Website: apple
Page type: billing-address
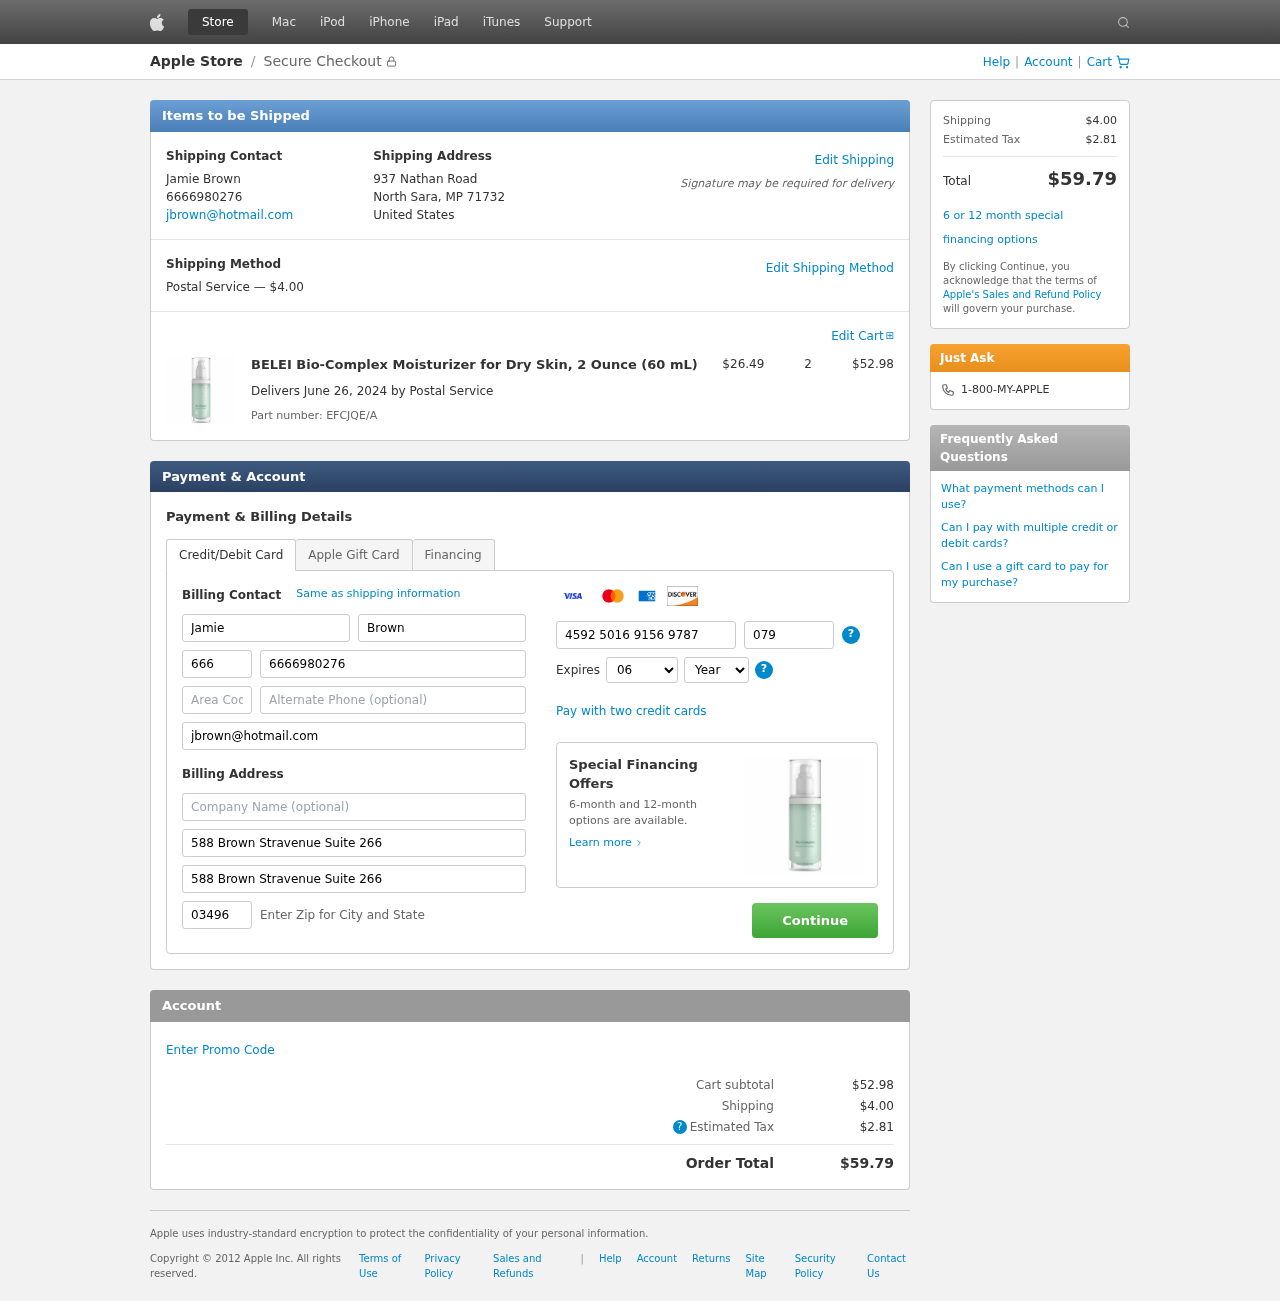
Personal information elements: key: PII_CARD_CVV
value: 079
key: PII_CARD_EXPIRY_MONTH
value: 06
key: PII_CARD_EXPIRY_YEAR
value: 26
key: PII_CARD_NUMBER
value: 4592 5016 9156 9787
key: PII_CITY_STATE_ZIP
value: North Sara, MP 71732
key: PII_COUNTRY
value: United States
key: PII_EMAIL
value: jbrown@hotmail.com
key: PII_FIRSTNAME
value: Jamie
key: PII_FULLNAME
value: Jamie Brown
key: PII_LASTNAME
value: Brown
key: PII_PHONE
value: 6666980276
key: PII_PHONE_AREA
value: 666
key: PII_POSTCODE2
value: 03496
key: PII_STREET
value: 937 Nathan Road
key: PII_STREET2
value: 588 Brown Stravenue Suite 266
Product elements: key: PRODUCT1_NAME
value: BELEI Bio-Complex Moisturizer for Dry Skin, 2 Ounce (60 mL)
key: PRODUCT1_PRICE
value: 26.49
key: PRODUCT1_QUANTITY
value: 2
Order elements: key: ORDER_SHIPPING_COST
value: $4.00
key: ORDER_SUBTOTAL
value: $52.98
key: ORDER_DELIVERY_DATE
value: June 26, 2024
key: ORDER_PART_NUMBER
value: EFCJQE/A
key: ORDER_TAX
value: $2.81
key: ORDER_TOTAL
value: $59.79